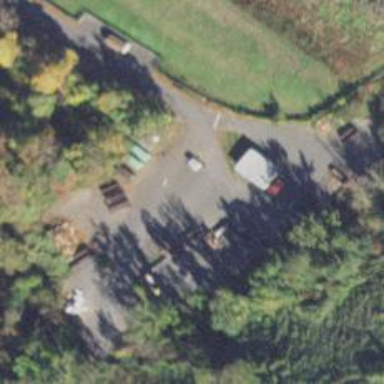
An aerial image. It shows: Waste transfer station.